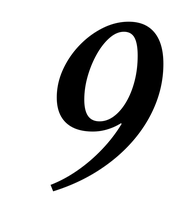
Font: LibreCaslonText-Italic_Medium_Italic